Aerial crown-view tile of a tropical tree (Barro Colorado Island, Panama), acquired 20241014:
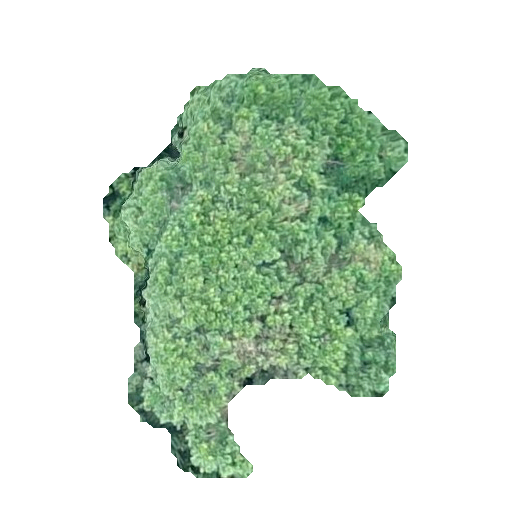
Species: Calophyllum longifolium
GBIF accepted scientific name: Calophyllum longifolium
Crown area: 127.168 m²